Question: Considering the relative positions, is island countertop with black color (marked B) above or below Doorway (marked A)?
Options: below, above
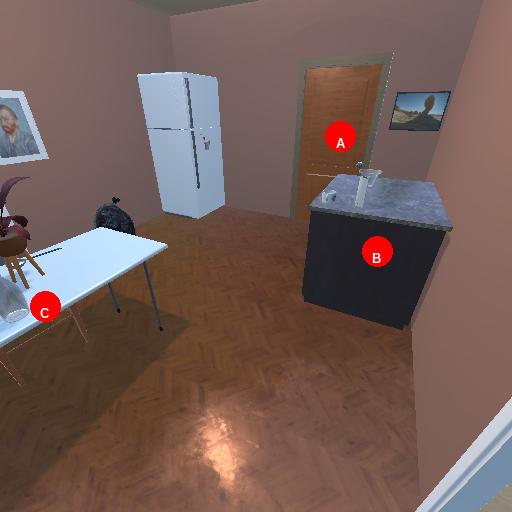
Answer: below